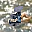
Label: 3